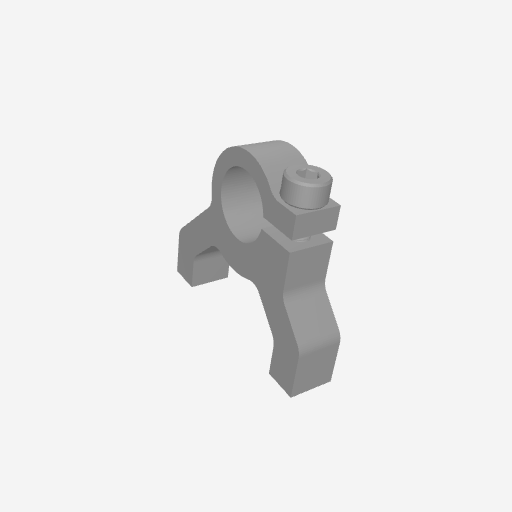
Part: Side1Post2ClampingMount12ID